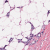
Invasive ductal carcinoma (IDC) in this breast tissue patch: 0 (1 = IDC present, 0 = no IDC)